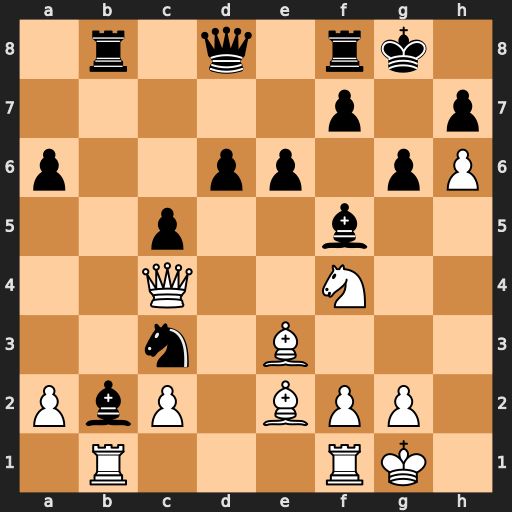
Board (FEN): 1r1q1rk1/5p1p/p2pp1pP/2p2b2/2Q2N2/2n1B3/PbP1BPP1/1R3RK1
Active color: w
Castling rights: -
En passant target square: -
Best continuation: Rxb2 Nxe2+ Nxe2 Rxb2 Qc3 f6 Qxb2